Question: I need to achieve below attached image programatically, is there any way? I know how to draw rectangle in 'layer-list' but for the particular zig-zag texture in bottom I don't have any idea
Please help me to achieve this shape
Thanks in advance
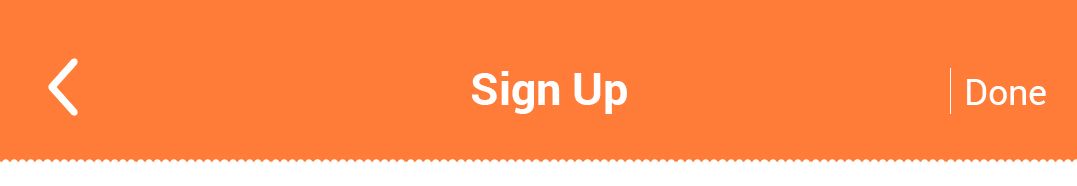
Answer: to draw a dashed line you can use a shape
'''
<shape xmlns:android="http://schemas.android.com/apk/res/android"
android:shape="line">
<stroke
android:color="#FF00"
android:dashWidth="5dp"
android:dashGap="5dp" />
</shape>
'''
if you want to combine more than one shape then you can use a 'layer-list' and define a shape for every item